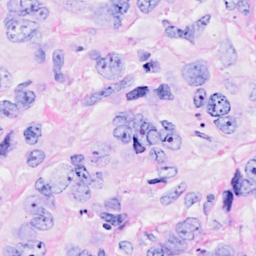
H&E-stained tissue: Breast